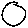
Label: circle